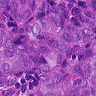
Metastatic tissue present: yes